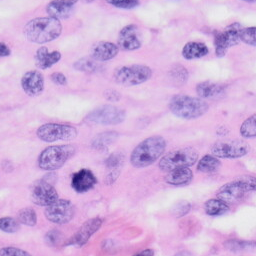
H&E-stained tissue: Skin